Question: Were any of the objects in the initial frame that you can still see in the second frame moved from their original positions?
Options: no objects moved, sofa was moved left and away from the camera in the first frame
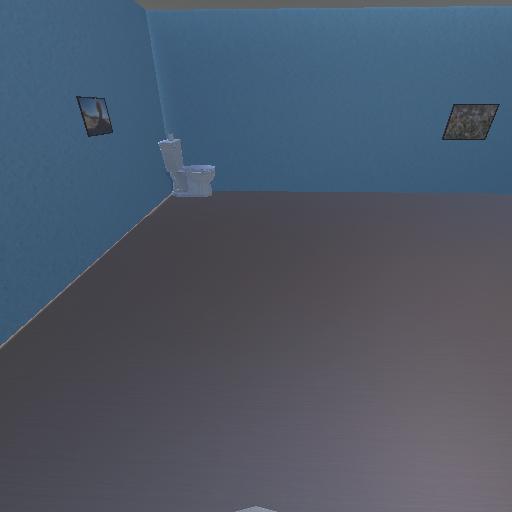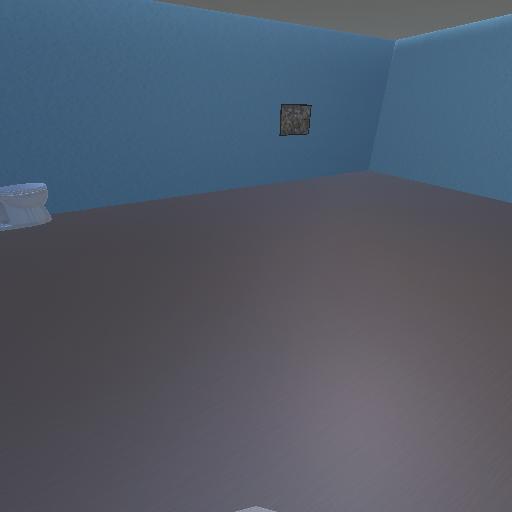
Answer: no objects moved